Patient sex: M
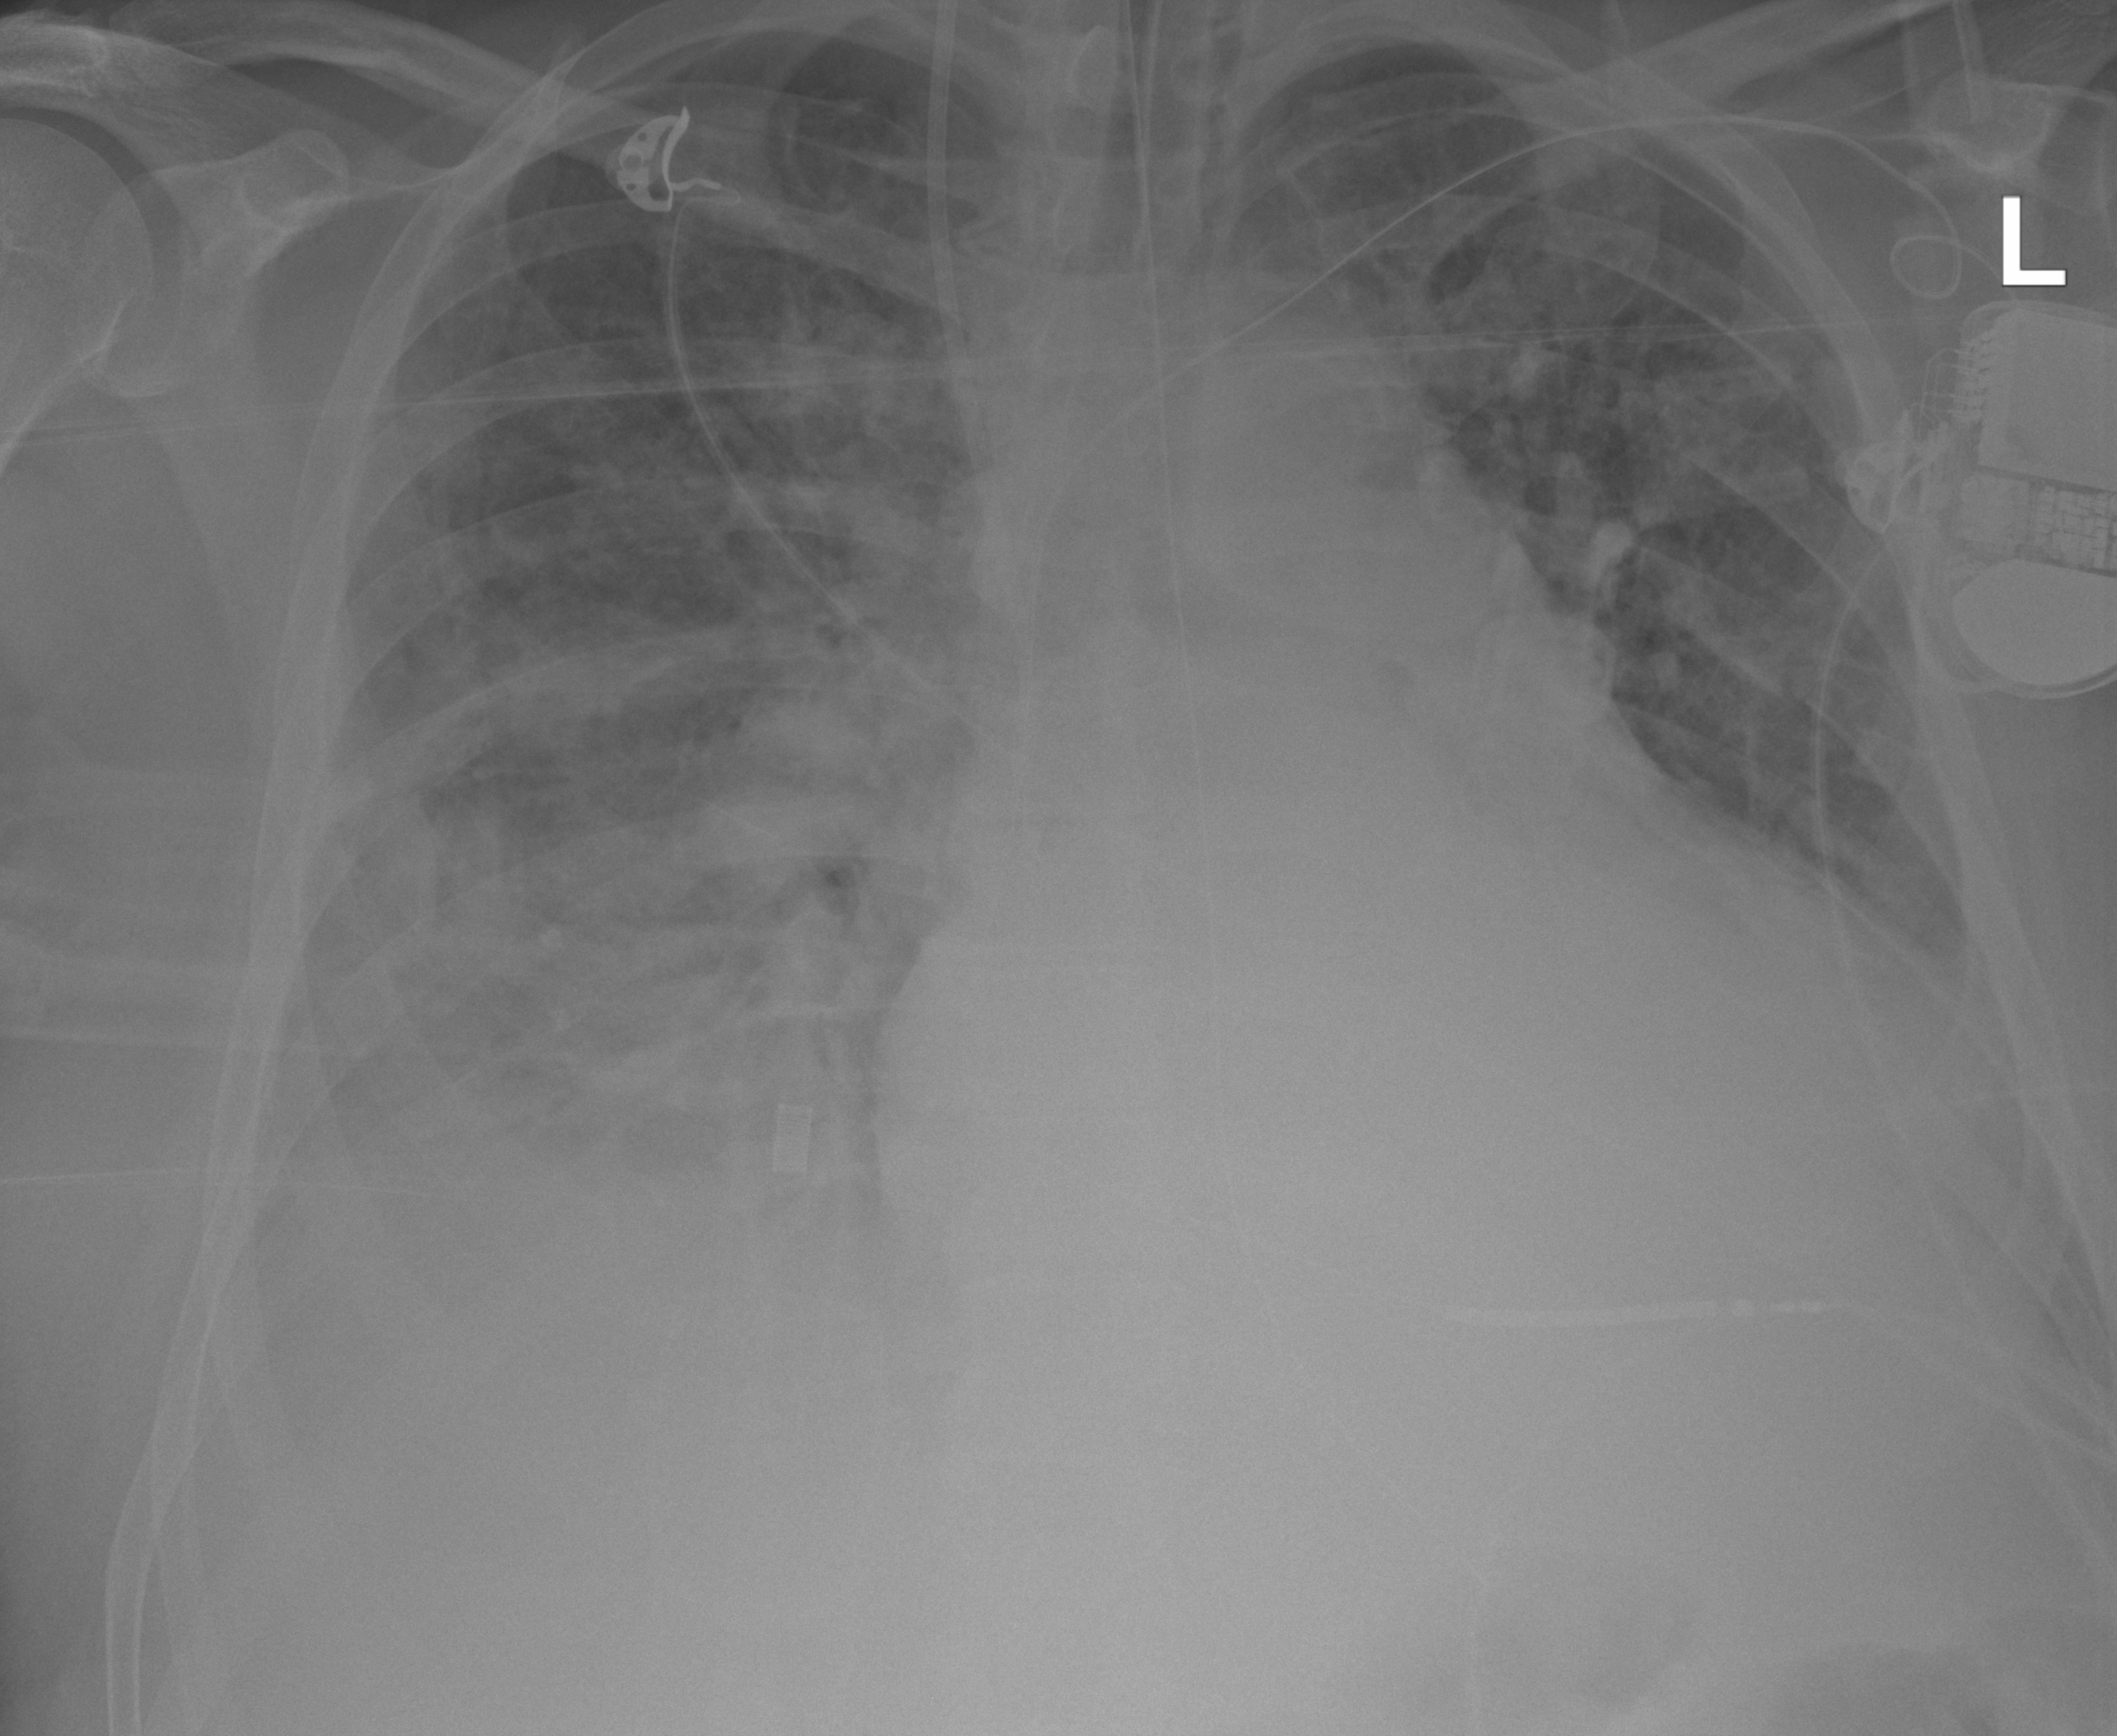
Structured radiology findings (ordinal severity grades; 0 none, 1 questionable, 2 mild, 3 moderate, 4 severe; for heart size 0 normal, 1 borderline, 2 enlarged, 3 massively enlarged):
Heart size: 2
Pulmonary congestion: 3
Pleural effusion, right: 3
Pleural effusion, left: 2
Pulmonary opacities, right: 2
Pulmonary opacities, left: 0
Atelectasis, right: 3
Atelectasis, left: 2